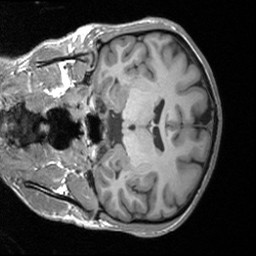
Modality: T1w
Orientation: coronal
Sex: male
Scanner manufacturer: siemens
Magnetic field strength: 3 T
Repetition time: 1.9 s
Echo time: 0.00226 s